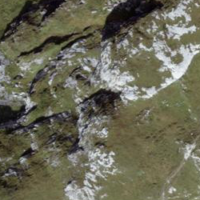
EUNIS habitat code: 23
Species observed at this site:
Arnica montana
Leontopodium nivale